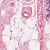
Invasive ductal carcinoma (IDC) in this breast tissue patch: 0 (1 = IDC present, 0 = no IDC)